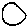
Label: circle